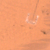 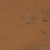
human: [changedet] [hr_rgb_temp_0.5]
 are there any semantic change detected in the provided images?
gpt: There is no difference.